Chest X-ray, PA view. Patient: 78 years old, sex F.
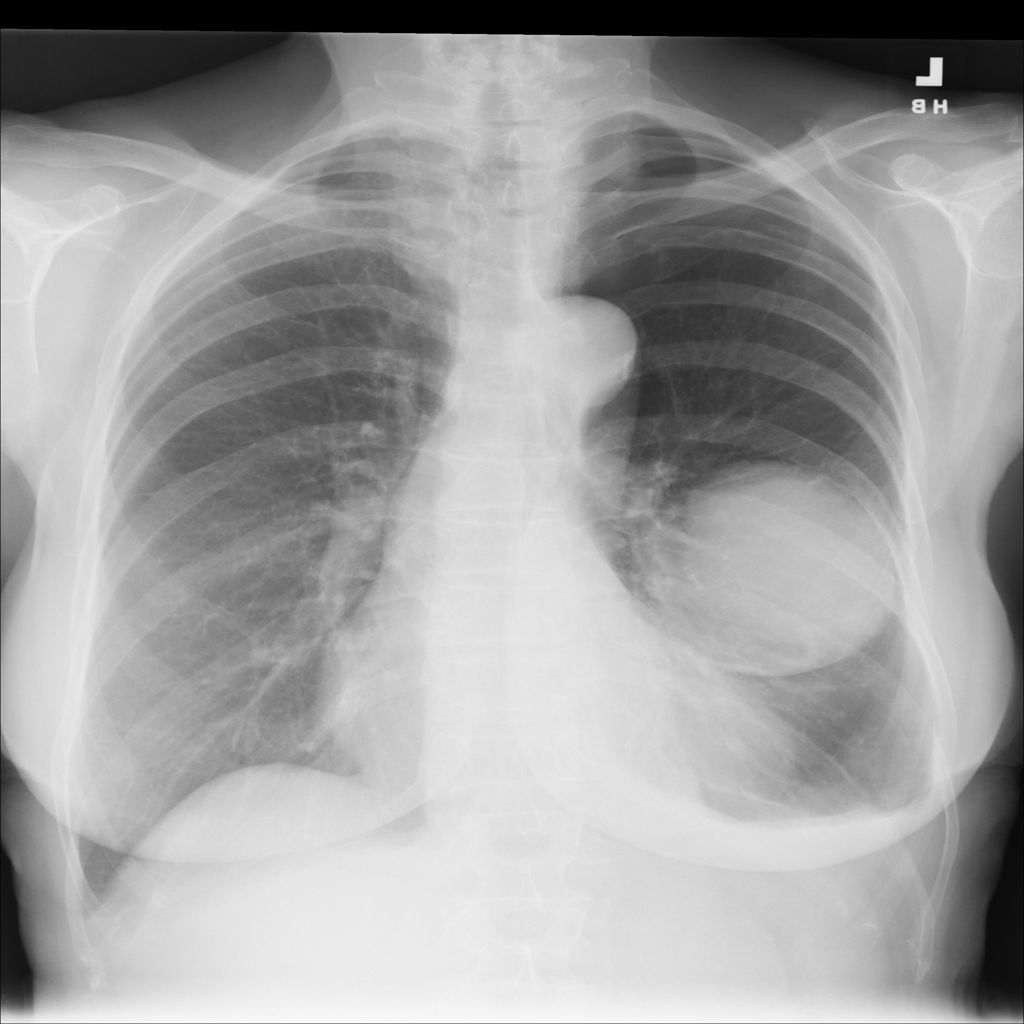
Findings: Atelectasis, Effusion, Mass